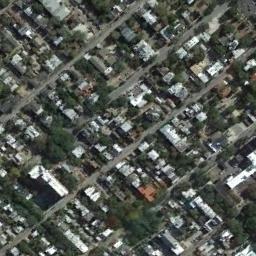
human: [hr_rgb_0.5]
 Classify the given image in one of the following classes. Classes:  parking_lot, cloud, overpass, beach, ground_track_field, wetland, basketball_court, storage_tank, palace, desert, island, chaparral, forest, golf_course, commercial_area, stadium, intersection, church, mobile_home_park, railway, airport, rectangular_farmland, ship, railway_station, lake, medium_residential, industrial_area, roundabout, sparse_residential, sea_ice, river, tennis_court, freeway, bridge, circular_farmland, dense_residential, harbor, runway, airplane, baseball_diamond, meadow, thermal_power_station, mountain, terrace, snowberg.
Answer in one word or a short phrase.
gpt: dense_residential